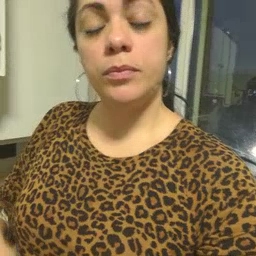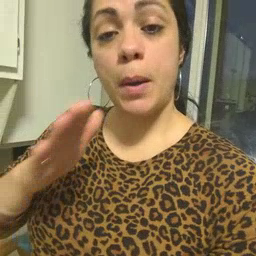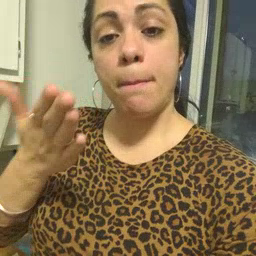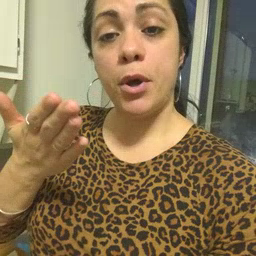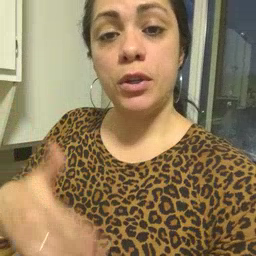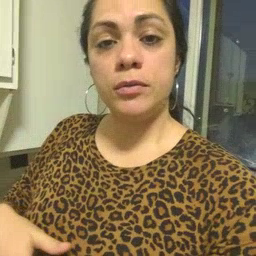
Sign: book